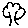
Label: tree